Question: I had a project in where I was able to override the default label to a custom one simply like that:
1. I've created a custom parsys component. Let's name it custom/parsys I've used sling:resourceSuperType to point to foundation/components/parsys.
2. I've created custom/parsys/new respectively.
3. I've overriden the new.jsp by adding these lines: String emptyText = currentStyle.get("cq:emptyText", ""); if (StringUtils.isNotBlank(emptyText)) { editConfig.setEmpty(true); editConfig.setEmptyText(emptyText); }
Now I was able to easily customize each parsys' drop area label by setting it via structures. So every parsys was basically explicitely telling the author what kind of components it accepted. Apart from the traditional components' availability inside parsys this added a great value for the editors to work with a complex structure of a page with many different paragraphs, often nested one in another.
Now I'm working in AEM 6.3 with Touch UI and a lot has changed in a way that does not allow me to simply port the above solution. Googling the issue did not help unfortunately, 6.3 is quite fresh, there are solutions for older versions of and/or , but not for the latest one. Has anyone worked this one out already?
---
: I've created a sample project with the Classic UI solution. So here we have the <URL> and produces the desired behaviour:

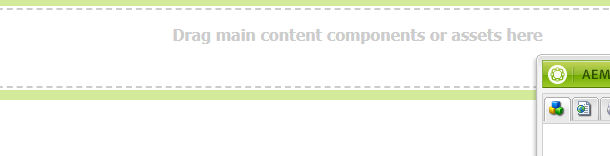
Answer: The above mentioned approaches will not work for Touch UI. Adobe has it hardcoded as "Drag Components Here" in their i18n file for the "new" section.
- -
'''
<sly data-sly-resource="${@path='par1',resourceType='mysite/components/parsys',selectors='par-1'}"/>
'''
-
'''
${request.requestPathInfo.selectors[0]}
'''
-
'''
if (this.dom.hasClass("par-1")) {
return "Customized Text for Par 1";
}
if (this.dom.hasClass("par-2")) {
return "Customized Text for Par 2";
}
// New component placeholder
if (this.dom.hasClass(newComponentClass)) {
return newComponentPlaceholderText;
}
'''
<URL>